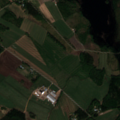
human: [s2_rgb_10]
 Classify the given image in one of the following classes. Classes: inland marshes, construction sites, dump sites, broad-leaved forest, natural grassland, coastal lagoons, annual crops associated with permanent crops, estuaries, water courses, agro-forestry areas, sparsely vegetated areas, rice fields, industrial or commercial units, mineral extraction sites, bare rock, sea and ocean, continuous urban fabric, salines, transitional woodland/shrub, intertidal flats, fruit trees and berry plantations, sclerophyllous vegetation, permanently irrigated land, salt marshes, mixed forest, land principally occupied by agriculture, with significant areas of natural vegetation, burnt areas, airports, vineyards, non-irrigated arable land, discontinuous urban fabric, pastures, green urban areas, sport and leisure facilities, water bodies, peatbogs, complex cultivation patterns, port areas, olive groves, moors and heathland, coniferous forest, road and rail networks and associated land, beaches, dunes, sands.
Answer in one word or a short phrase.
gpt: non-irrigated arable land, land principally occupied by agriculture, with significant areas of natural vegetation, mixed forest, transitional woodland/shrub, water bodies